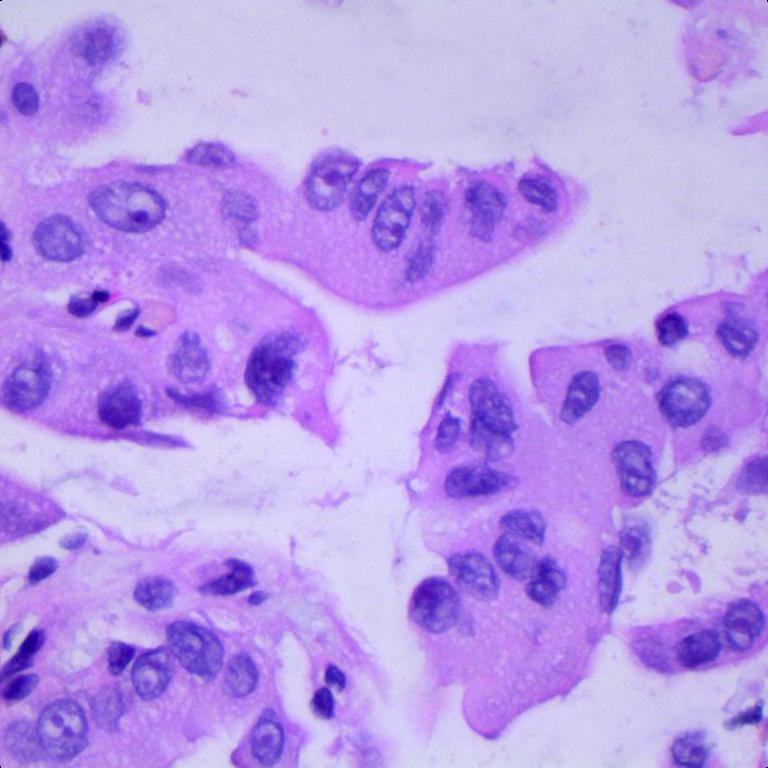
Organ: lung
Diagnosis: adenocarcinomas